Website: home-depot
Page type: account-selection
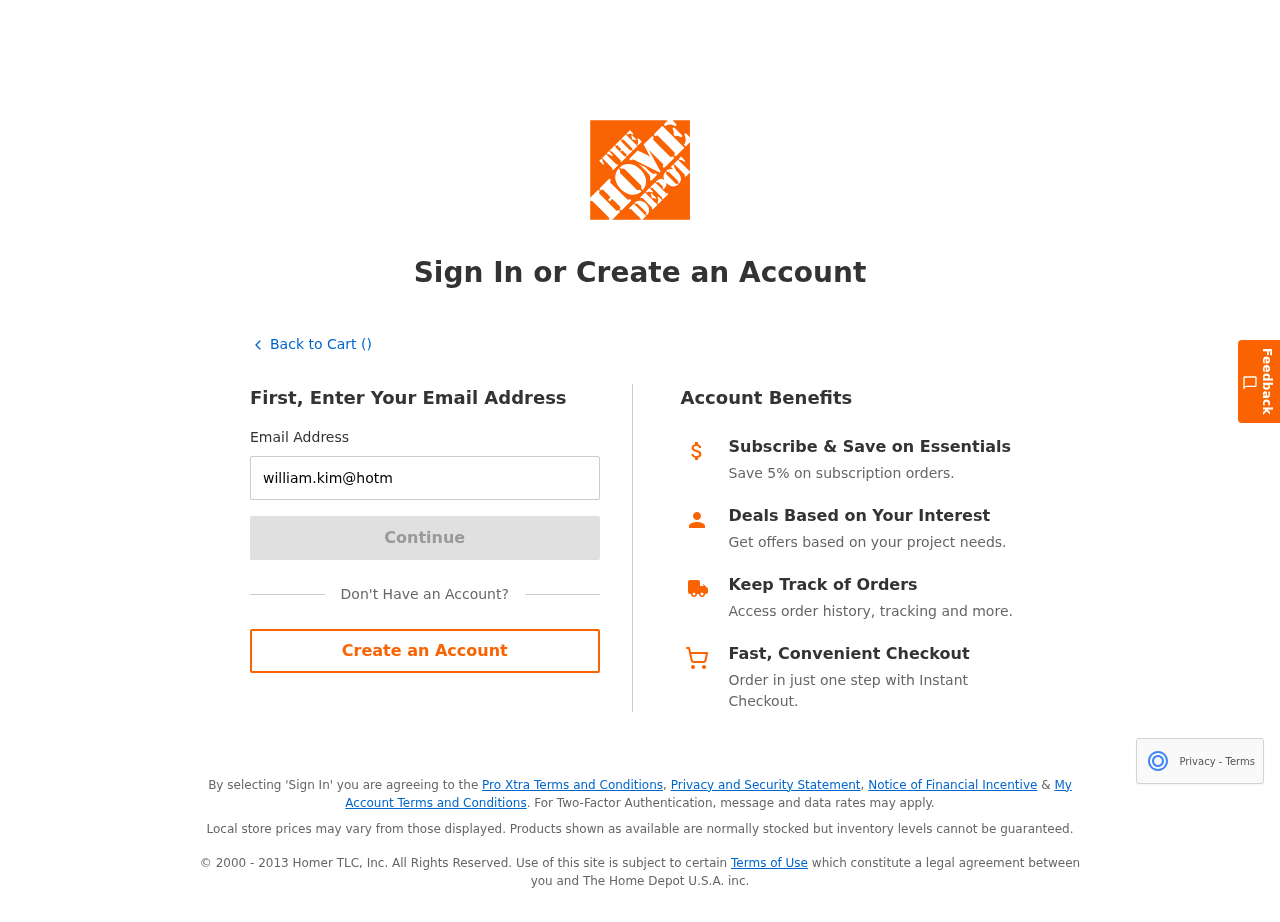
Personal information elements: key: PII_EMAIL
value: william.kim@hotmail.com